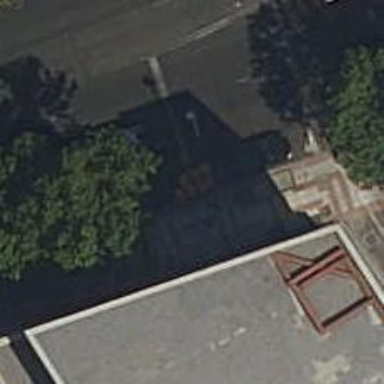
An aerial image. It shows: Motorcycle parking area.